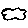
Label: cloud